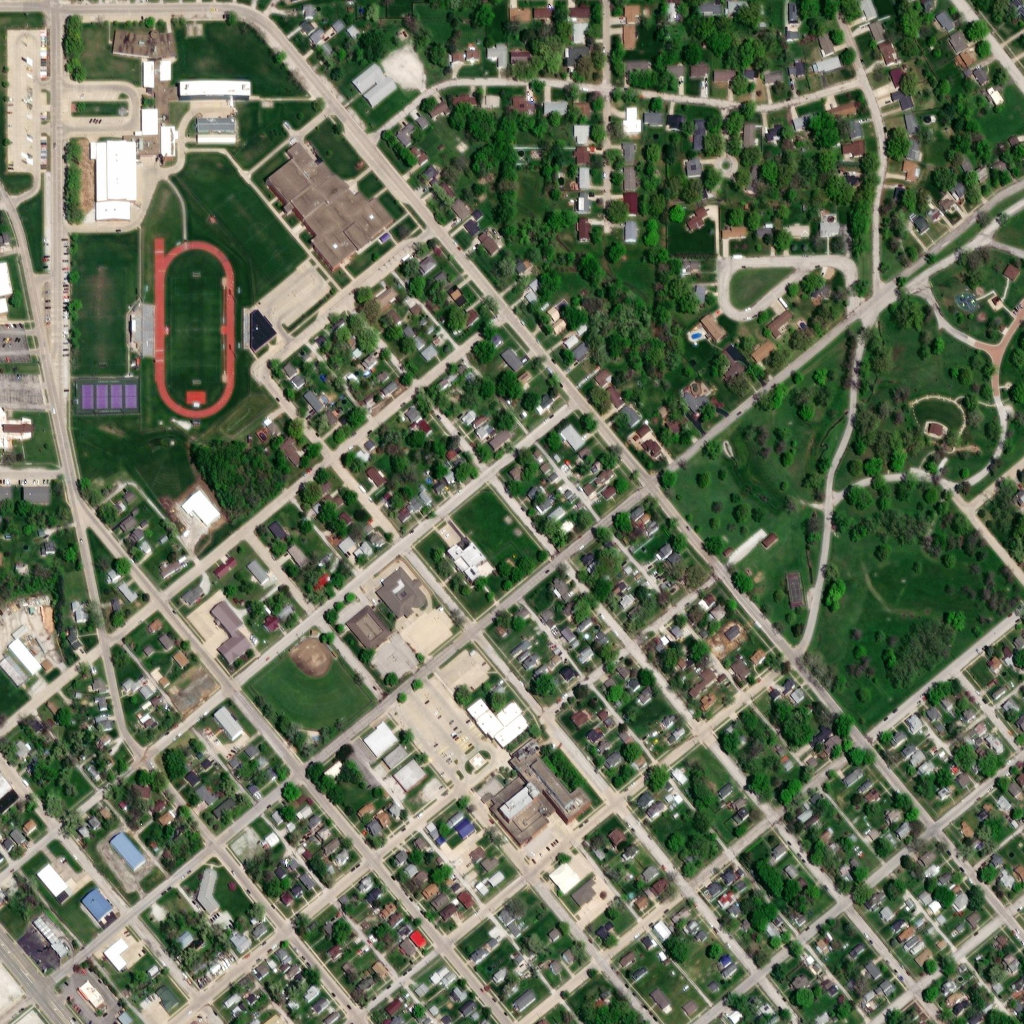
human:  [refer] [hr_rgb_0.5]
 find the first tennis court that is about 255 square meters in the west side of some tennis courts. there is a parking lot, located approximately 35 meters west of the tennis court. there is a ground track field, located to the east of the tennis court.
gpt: <box>[[8, 37, 9, 39, 0]]</box>